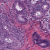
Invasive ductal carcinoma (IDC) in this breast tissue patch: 1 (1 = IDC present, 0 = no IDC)